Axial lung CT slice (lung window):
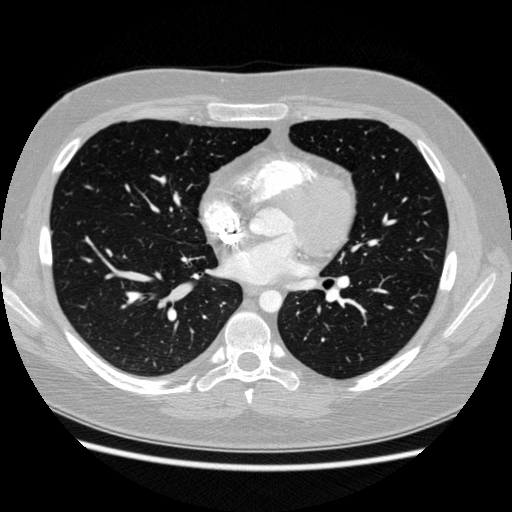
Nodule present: no